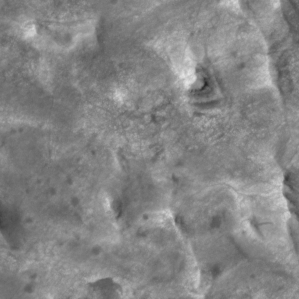
Label: non_frost